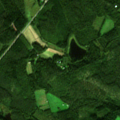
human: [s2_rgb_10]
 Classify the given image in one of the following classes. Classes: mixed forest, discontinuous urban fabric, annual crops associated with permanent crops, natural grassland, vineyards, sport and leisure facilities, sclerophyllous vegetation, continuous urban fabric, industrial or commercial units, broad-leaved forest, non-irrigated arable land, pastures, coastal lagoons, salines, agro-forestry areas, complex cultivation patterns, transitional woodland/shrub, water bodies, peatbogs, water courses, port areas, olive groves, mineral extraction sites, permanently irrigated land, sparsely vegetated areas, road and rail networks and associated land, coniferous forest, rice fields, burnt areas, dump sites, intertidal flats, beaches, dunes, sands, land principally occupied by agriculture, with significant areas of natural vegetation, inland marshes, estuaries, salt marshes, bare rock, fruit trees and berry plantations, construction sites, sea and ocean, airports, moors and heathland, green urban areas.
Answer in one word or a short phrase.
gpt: non-irrigated arable land, mixed forest, transitional woodland/shrub